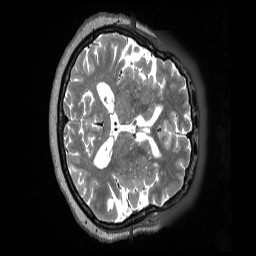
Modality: T2w
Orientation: axial
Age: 75
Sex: female